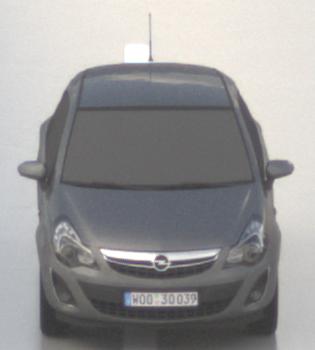
Make: Opel
Model: Corsa 1.2
Detailed model: Corsa (D)
Model produced from: 2011/01
Model produced until: 2014/08
Doors: 3
Color: gray
Road condition: wet road
Daytime: morning or afternoon
Contrast: low contrast